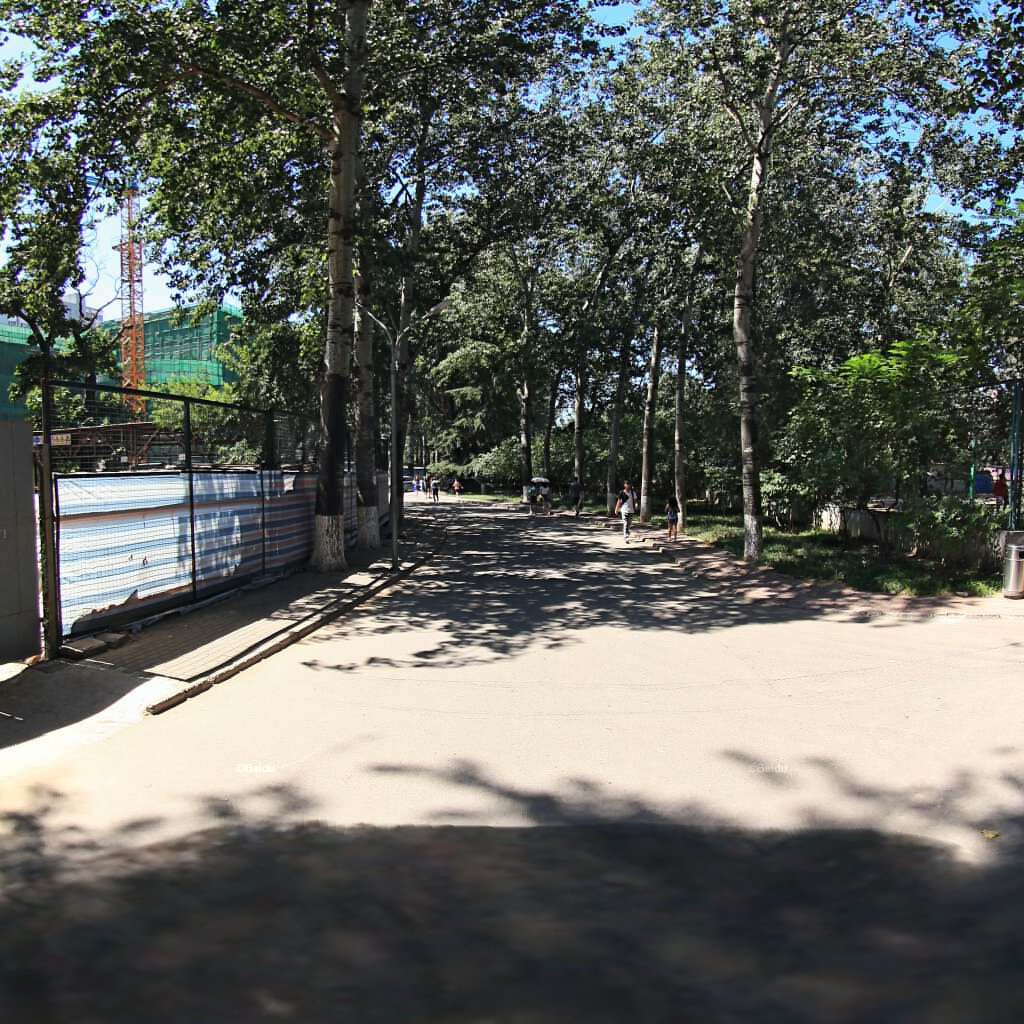
Region: Haidian
Road damage annotations: transverse crack, transverse crack